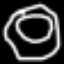
Label: donut